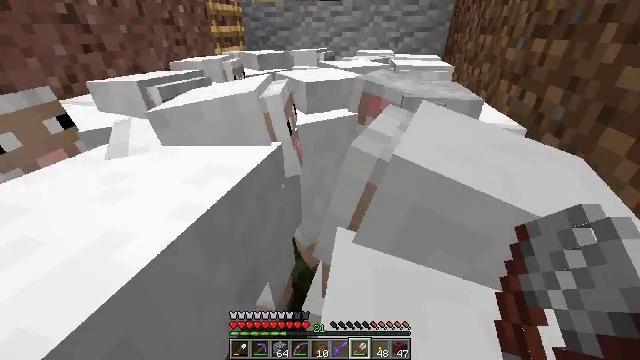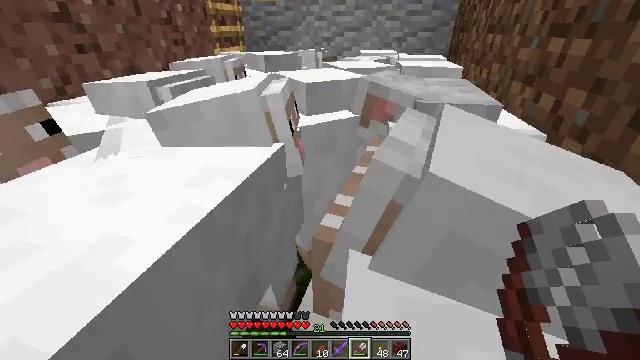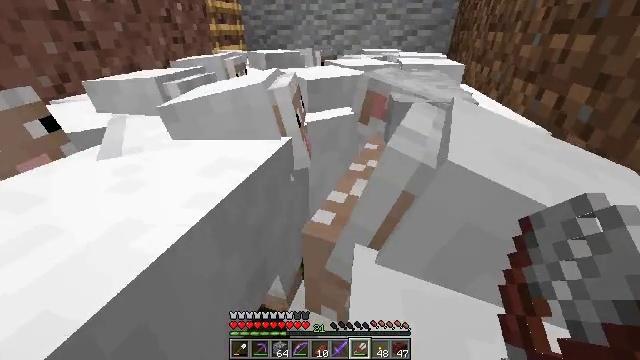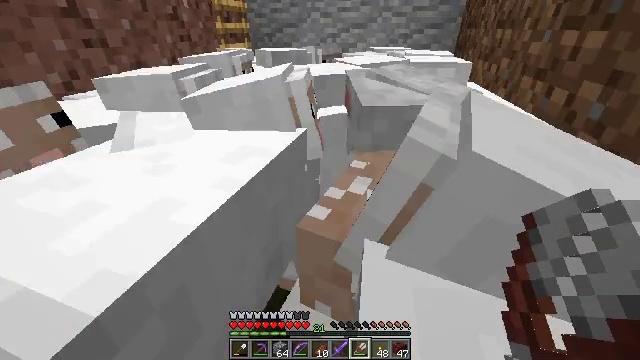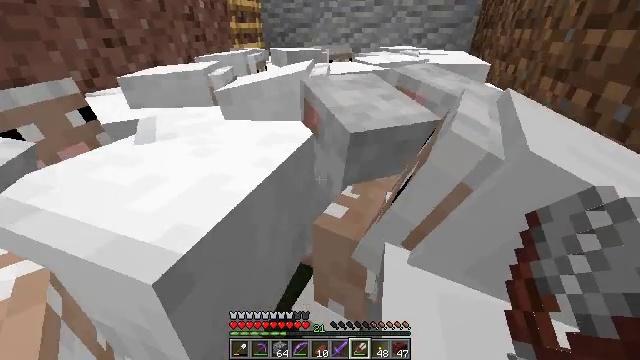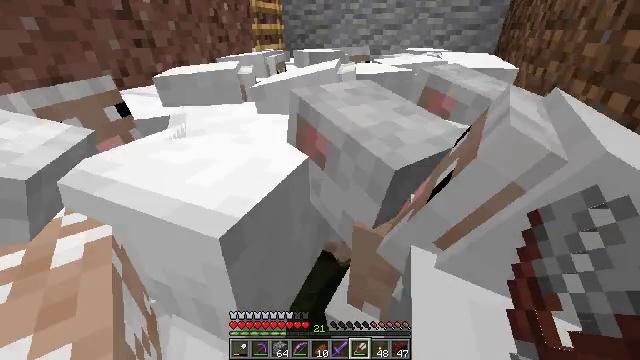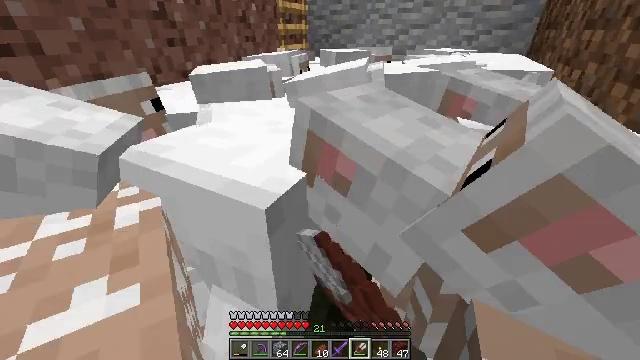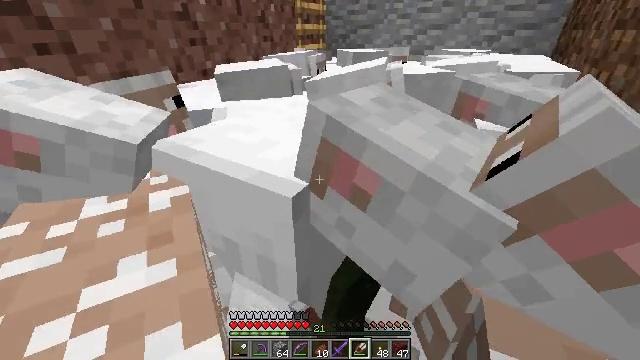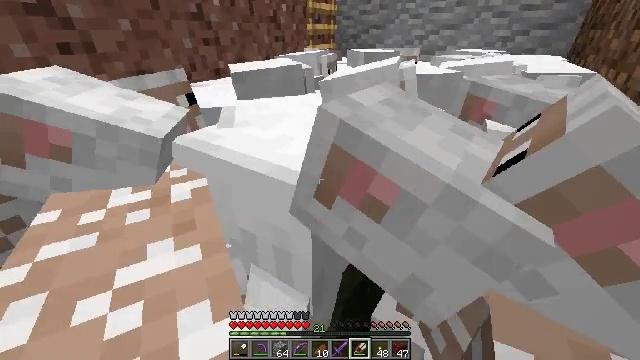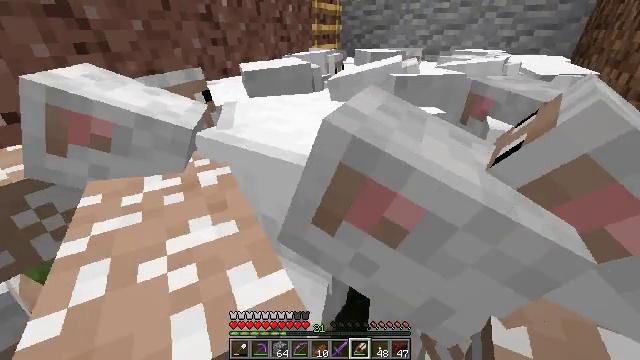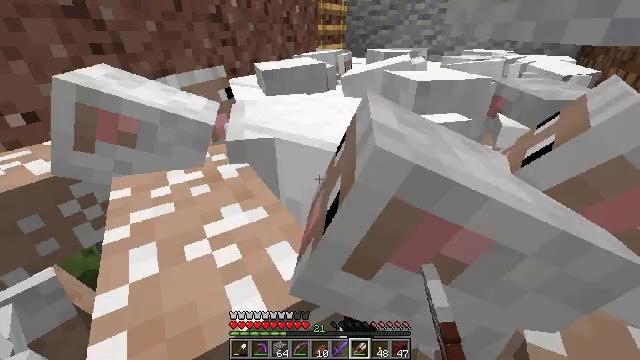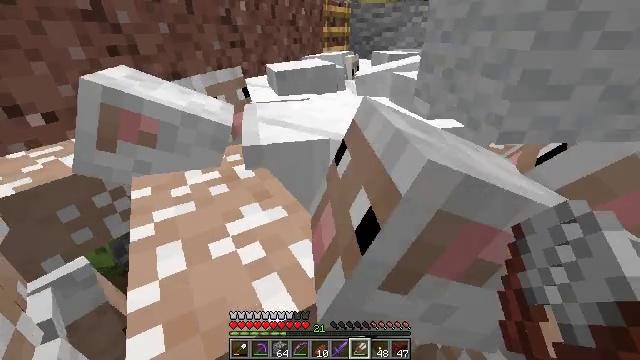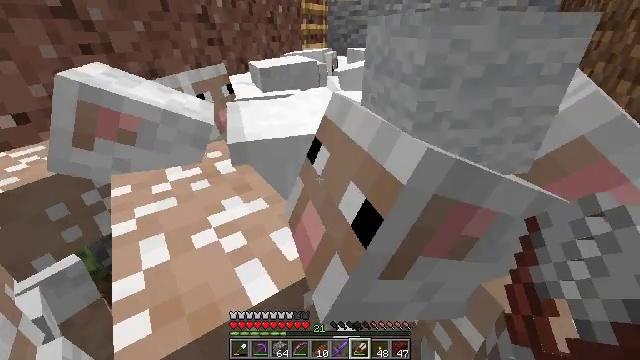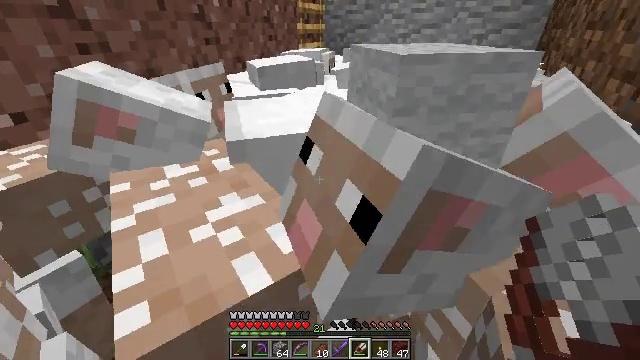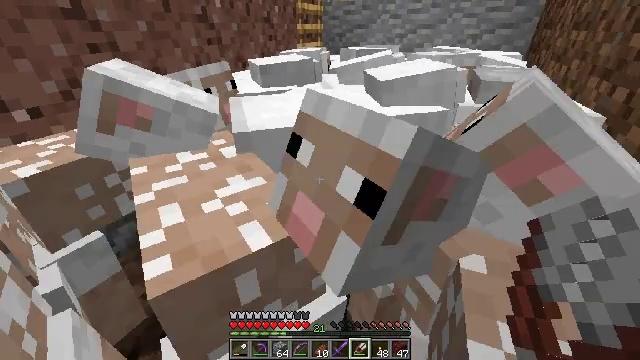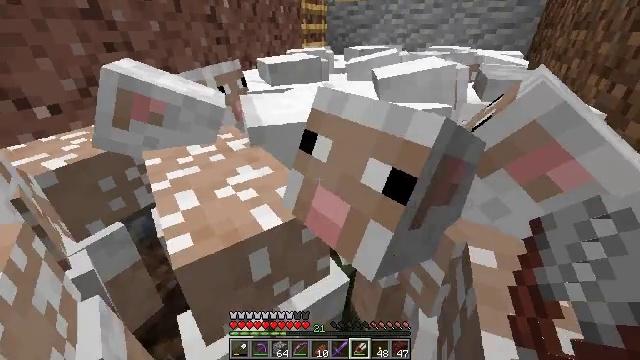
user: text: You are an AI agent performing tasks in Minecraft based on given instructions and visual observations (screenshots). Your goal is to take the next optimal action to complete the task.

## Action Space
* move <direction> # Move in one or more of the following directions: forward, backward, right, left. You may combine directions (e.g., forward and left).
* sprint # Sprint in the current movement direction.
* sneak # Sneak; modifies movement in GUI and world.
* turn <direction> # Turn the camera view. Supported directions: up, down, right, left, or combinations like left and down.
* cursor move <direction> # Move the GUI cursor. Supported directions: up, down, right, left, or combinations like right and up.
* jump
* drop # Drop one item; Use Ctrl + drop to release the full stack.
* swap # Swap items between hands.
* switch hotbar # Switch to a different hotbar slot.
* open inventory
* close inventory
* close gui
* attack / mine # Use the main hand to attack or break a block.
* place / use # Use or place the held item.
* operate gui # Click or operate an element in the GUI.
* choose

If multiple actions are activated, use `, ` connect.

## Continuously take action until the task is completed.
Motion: motion action
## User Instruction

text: Kill the cow.
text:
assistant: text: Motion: use / place
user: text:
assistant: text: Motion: use / place
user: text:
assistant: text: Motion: use / place
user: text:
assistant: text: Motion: turn left, use / place
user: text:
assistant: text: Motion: turn left, use / place
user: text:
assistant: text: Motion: turn left, use / place
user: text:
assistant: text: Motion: turn left, use / place
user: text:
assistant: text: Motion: turn left, use / place
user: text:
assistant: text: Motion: use / place
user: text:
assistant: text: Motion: use / place
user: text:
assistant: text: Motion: use / place
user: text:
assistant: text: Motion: turn right, use / place
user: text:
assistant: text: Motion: use / place
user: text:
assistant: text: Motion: use / place
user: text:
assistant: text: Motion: use / place
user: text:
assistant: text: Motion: use / place
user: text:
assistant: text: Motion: turn right and up, use / place
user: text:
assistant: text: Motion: turn right and down, use / place
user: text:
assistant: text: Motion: turn right and down, use / place
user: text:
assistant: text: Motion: use / place
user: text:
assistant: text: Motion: use / place
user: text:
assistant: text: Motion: move forward, use / place
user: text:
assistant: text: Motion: move forward, turn left and up, use / place
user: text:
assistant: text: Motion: move forward, turn left and up, use / place
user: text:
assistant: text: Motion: move forward, turn left and up, use / place
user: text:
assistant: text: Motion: move forward, turn left, use / place
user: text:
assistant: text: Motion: move forward, turn left, use / place
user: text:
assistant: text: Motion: move forward, turn left, use / place
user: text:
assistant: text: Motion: move forward, turn left, use / place
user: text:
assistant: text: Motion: move forward, turn left, use / place